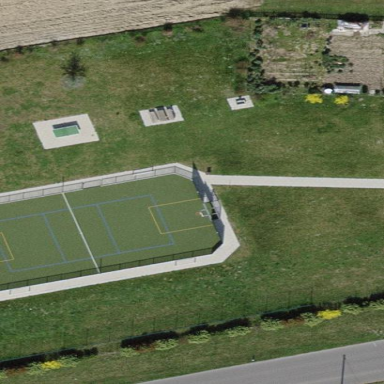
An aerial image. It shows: Multi-sport pitch for leisure land activities.